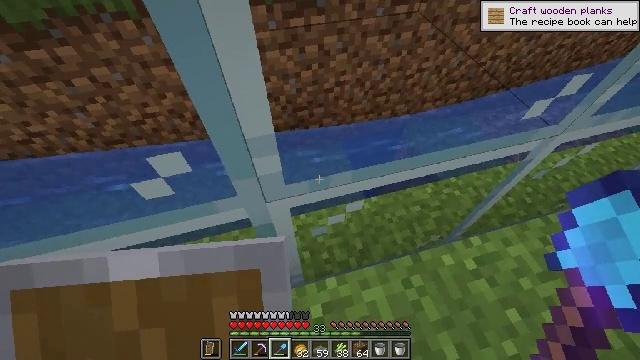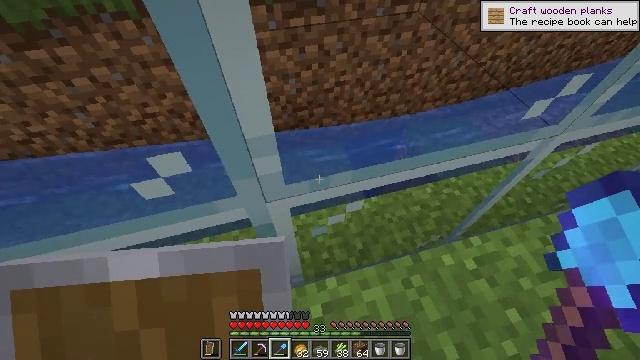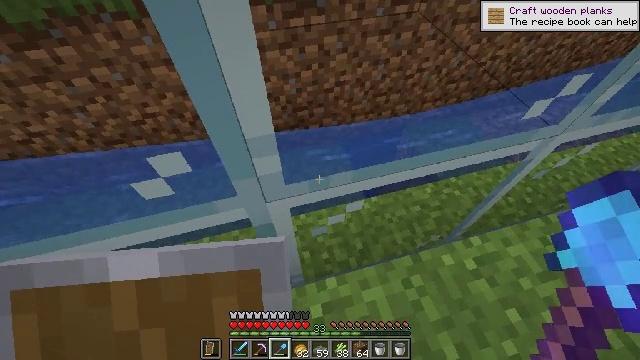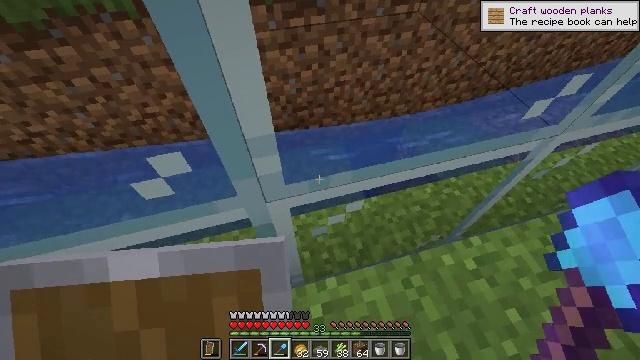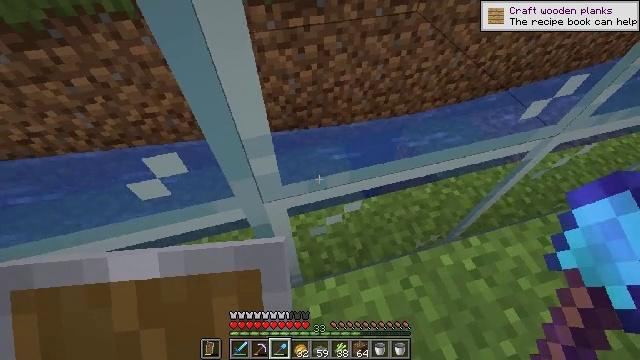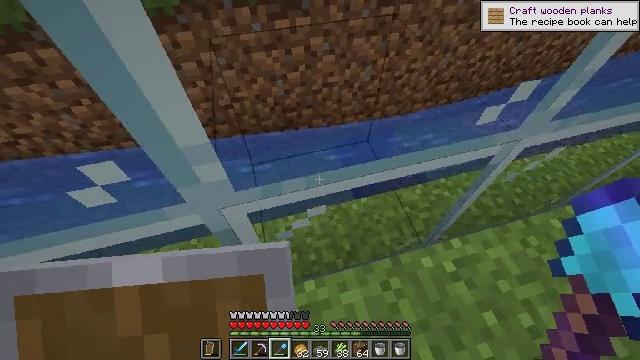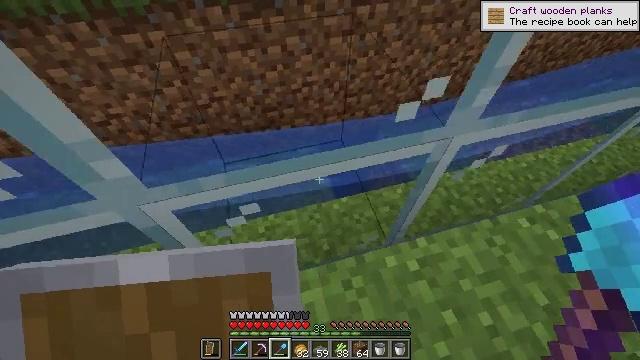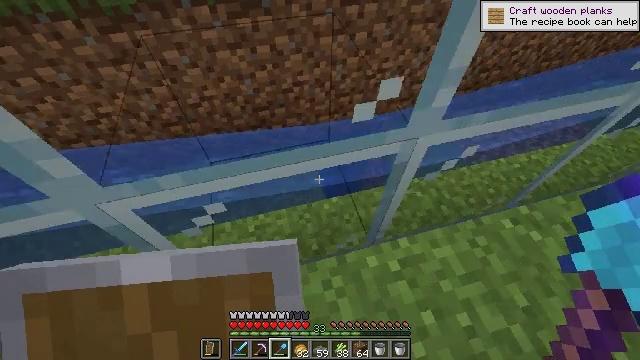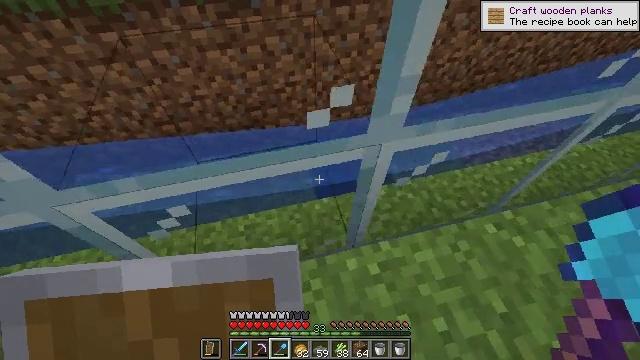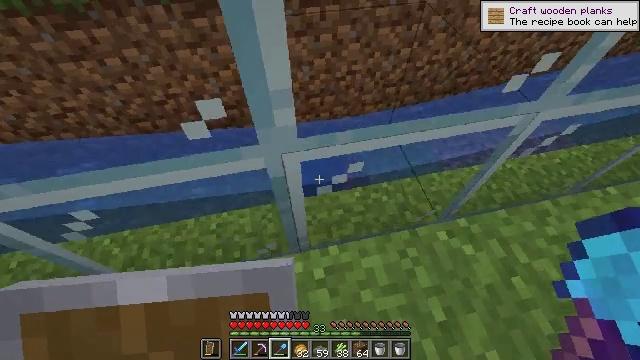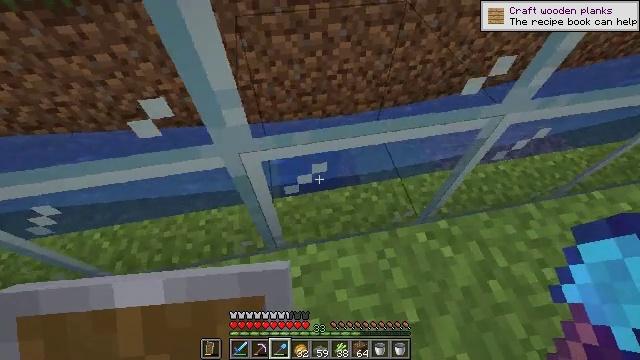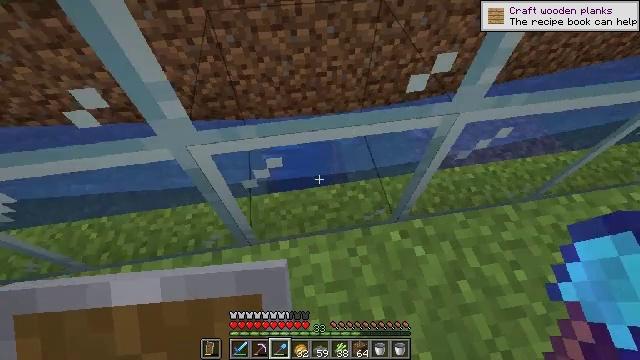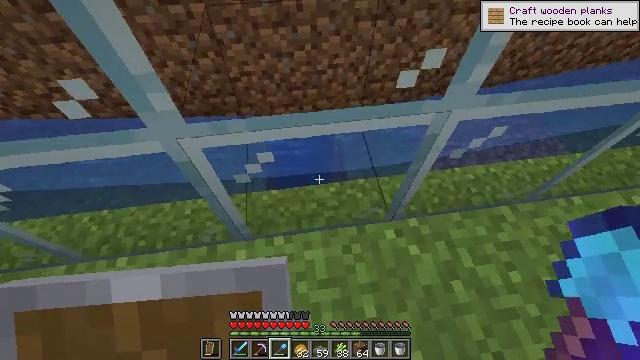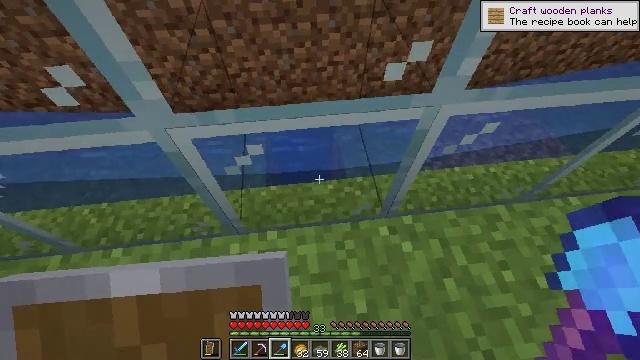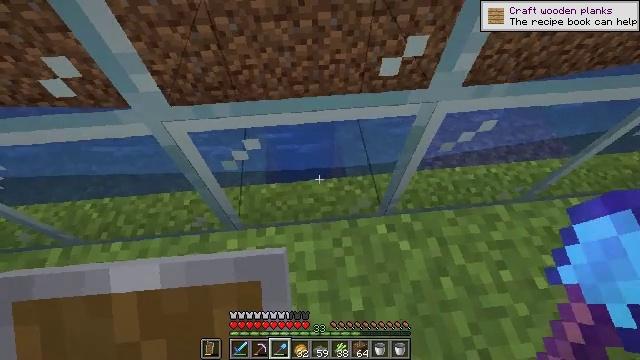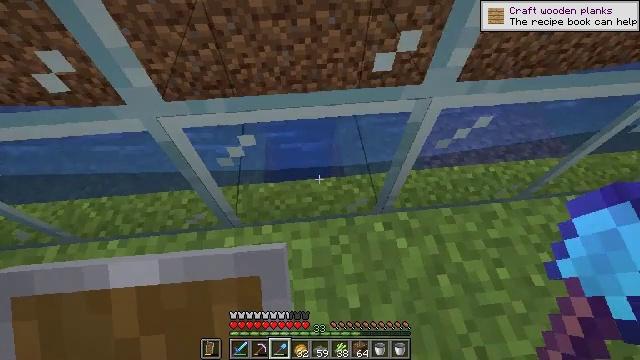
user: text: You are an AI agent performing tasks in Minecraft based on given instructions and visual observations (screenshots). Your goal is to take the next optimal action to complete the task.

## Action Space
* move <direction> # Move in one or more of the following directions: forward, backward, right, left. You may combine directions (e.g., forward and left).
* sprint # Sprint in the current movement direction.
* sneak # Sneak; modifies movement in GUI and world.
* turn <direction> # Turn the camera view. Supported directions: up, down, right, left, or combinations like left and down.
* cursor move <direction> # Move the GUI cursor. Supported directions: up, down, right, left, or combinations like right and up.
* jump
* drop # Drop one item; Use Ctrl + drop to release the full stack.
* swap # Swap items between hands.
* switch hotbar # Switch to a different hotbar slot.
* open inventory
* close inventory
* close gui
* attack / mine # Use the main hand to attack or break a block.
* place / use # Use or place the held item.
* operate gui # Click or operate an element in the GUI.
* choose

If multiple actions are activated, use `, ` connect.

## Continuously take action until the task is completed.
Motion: motion action
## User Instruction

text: Interact with the crafting table to form packed ice.
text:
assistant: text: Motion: no_op
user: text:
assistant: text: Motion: no_op
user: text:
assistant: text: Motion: no_op
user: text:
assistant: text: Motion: move right
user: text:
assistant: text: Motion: move right
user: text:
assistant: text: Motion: move right
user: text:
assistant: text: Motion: move right
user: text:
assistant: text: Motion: move right, turn left
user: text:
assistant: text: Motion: move right, turn left
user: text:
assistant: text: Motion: move right, turn left
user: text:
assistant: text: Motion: turn left
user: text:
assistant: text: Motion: turn left
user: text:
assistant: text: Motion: turn left
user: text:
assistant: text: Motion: no_op
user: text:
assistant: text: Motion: no_op
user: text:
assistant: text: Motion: no_op
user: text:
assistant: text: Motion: no_op
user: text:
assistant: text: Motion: no_op
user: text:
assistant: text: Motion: no_op
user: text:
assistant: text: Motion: no_op
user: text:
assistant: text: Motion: no_op
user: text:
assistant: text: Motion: no_op
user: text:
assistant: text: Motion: no_op
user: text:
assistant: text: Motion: no_op
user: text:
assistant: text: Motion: no_op
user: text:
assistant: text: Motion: no_op
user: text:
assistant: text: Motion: no_op
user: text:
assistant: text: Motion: no_op
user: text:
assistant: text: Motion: no_op
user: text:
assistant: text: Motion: no_op